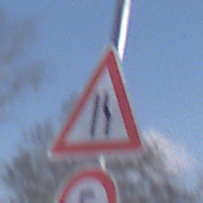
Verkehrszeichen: EinseitigVerengteFahrbahnRechts
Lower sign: Geschwindigkeit5
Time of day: MorningAfternoon
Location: Outdoor (Nature)
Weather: PartlyCloudy
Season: Winter
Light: Natural